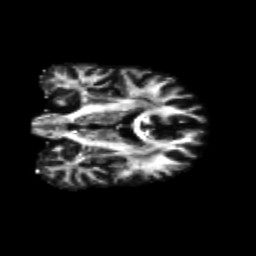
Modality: FA
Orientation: coronal
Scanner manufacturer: siemens
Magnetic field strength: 3 T
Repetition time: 8.8 s
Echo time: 0.085 s